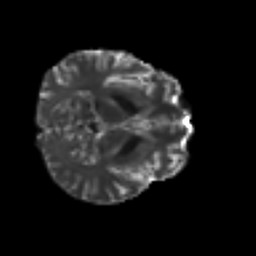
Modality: T2w
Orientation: axial
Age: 32
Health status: ill
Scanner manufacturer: philips
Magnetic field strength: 3 T
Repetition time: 9 s
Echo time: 0.127 s